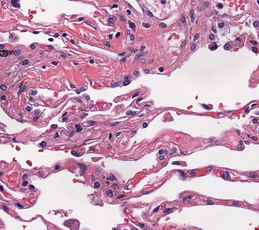
Tumor epithelial tissue: no
Tumor-associated stroma tissue: no
Normal tissue: yes